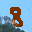
Label: 8